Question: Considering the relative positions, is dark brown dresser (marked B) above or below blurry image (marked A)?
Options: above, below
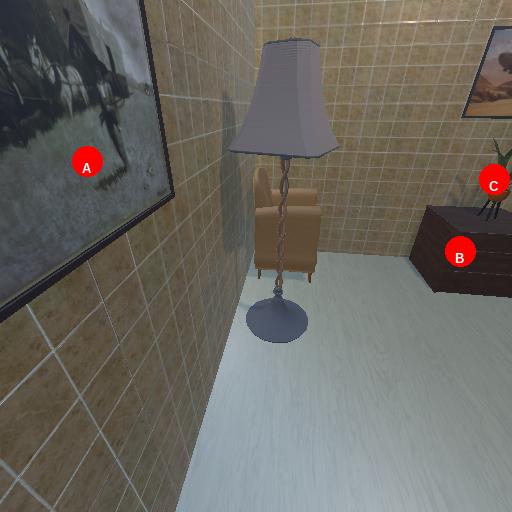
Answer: above